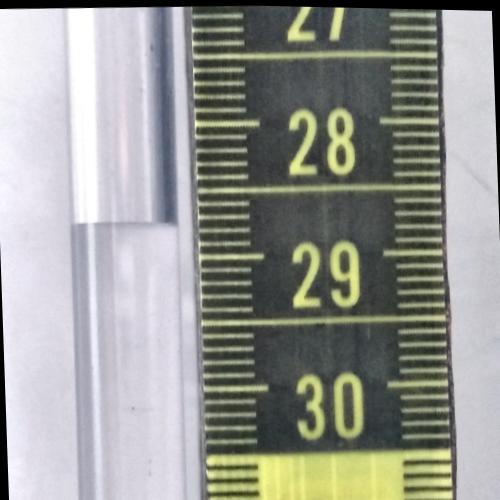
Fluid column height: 28.8 cm